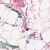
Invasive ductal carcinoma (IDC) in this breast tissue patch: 0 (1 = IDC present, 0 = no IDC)